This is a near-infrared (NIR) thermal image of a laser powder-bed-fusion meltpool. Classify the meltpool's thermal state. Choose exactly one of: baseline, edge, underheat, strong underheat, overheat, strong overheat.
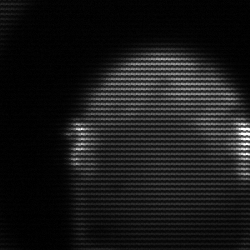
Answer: edge